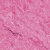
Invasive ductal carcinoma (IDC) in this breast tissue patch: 0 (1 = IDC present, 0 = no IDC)